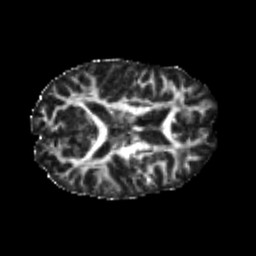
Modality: FA
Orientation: axial
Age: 23
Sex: male
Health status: healthy
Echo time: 0.074 s